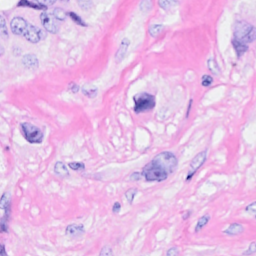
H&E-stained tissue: Breast